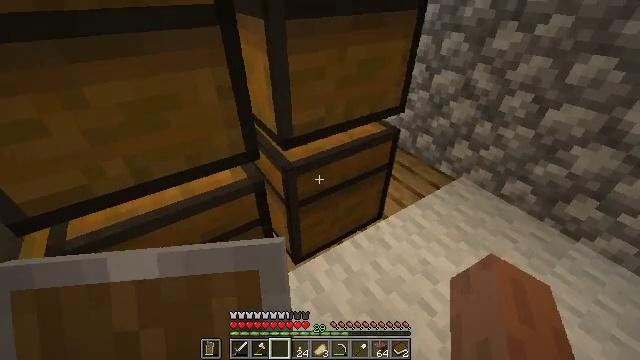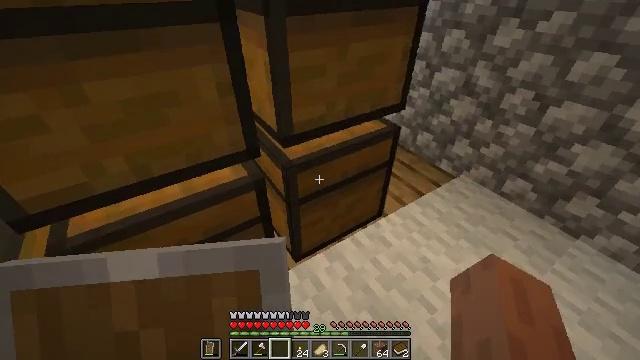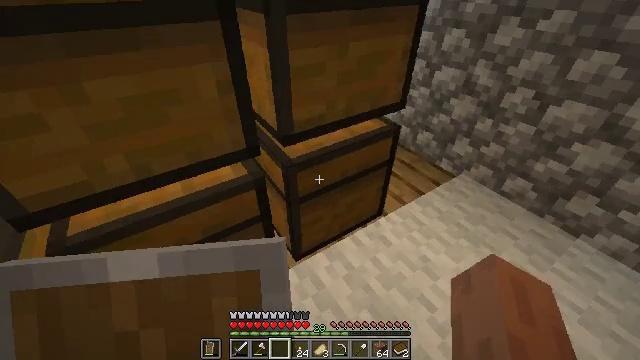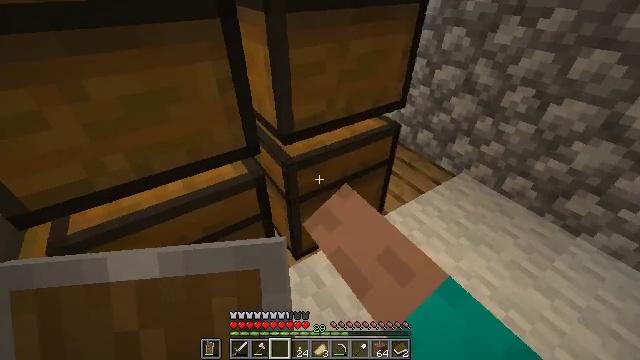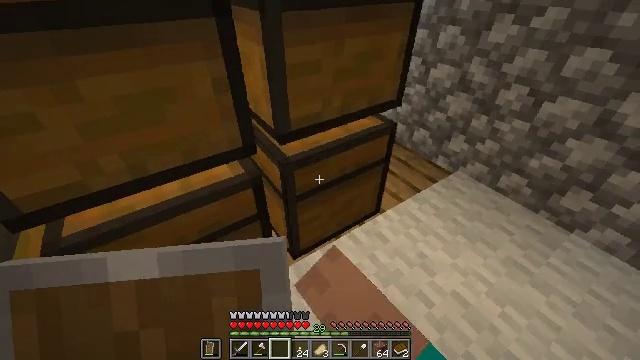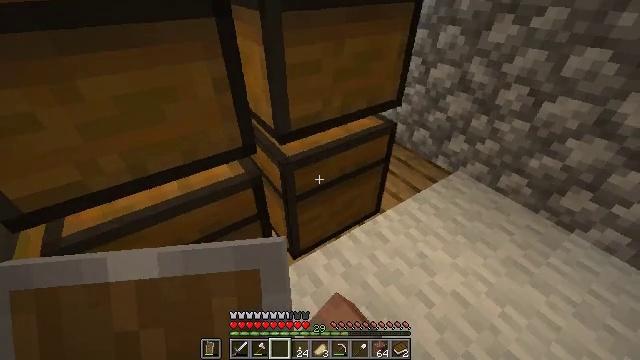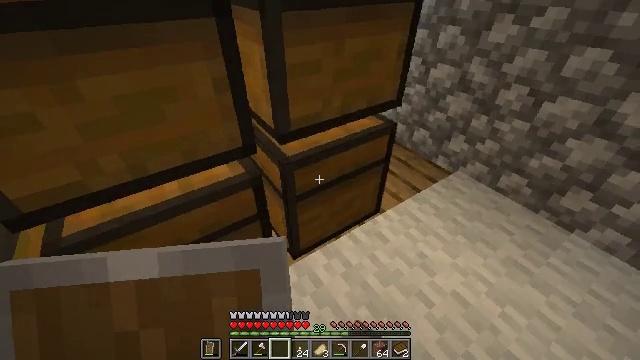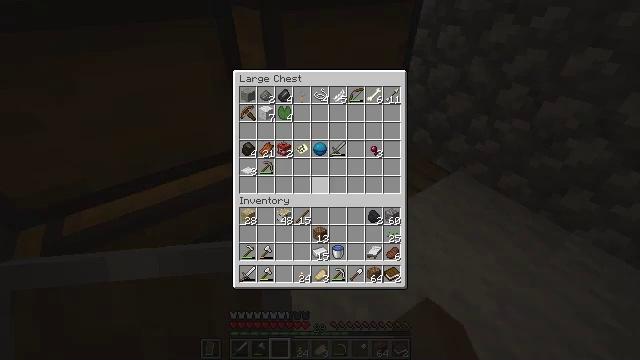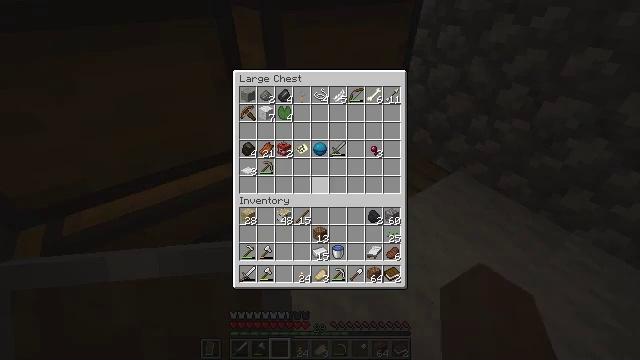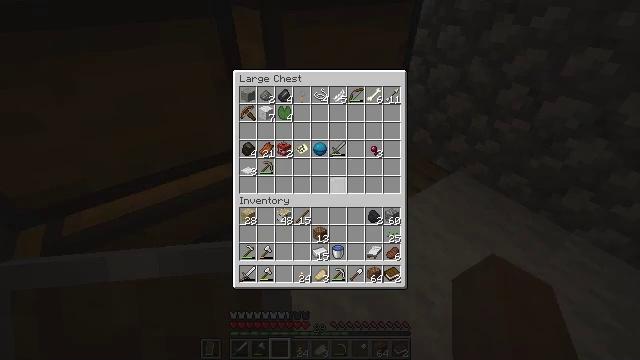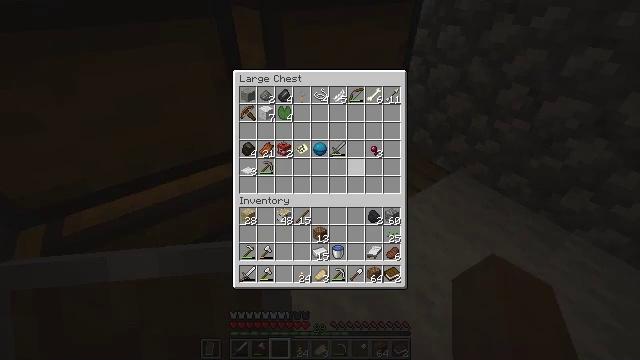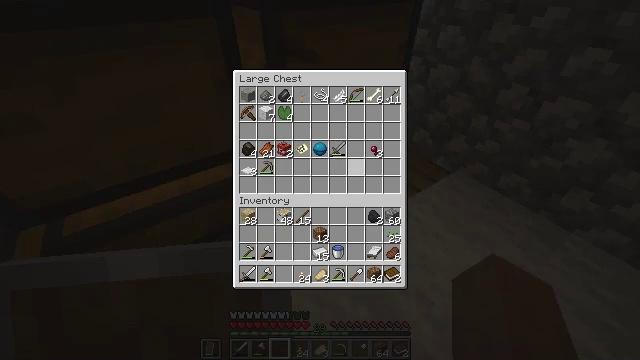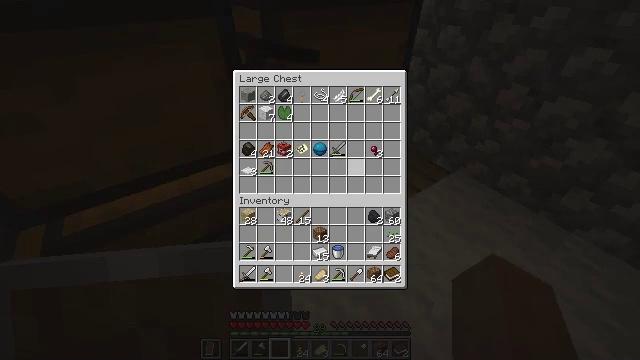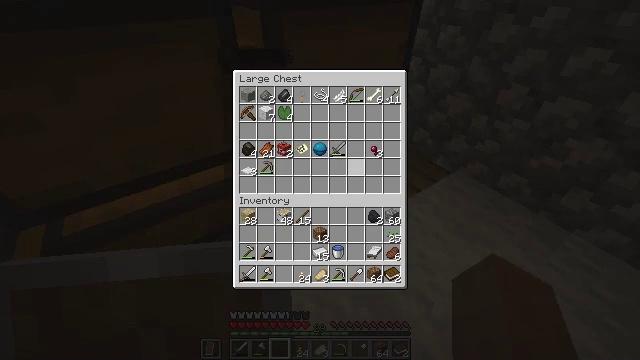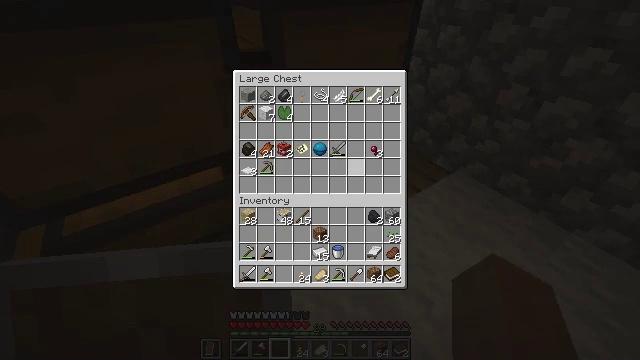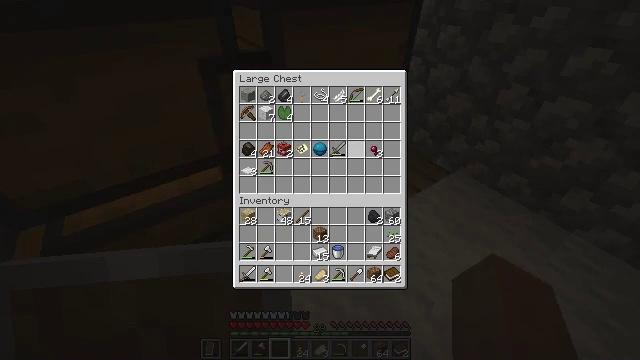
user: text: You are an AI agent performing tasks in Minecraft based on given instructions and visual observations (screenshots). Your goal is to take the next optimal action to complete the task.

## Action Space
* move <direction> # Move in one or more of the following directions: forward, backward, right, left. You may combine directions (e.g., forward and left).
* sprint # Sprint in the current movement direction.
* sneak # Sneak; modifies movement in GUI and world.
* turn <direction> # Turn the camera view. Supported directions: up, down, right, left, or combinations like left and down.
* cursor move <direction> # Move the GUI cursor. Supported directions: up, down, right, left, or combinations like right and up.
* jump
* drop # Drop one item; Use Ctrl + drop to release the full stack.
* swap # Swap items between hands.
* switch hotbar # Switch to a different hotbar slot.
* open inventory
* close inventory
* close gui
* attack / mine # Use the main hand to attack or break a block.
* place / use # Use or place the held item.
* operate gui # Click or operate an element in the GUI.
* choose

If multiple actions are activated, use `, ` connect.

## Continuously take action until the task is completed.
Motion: motion action
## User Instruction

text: Create a fishing rod with crafting materials.
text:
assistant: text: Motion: no_op
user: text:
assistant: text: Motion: use / place
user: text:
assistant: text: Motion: use / place
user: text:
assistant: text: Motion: use / place
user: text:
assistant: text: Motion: no_op
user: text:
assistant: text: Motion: no_op
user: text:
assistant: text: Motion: open gui
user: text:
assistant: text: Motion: no_op
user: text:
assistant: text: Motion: cursor move right
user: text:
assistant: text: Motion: sneak, cursor move right
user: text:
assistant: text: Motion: sneak
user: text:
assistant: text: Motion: sneak
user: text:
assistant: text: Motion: sneak
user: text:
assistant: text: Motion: sneak
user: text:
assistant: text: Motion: sneak, cursor move up
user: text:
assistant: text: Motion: sneak, cursor move up
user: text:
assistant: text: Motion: sneak, cursor move up
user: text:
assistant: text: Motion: sneak, cursor move up
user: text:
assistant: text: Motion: sneak
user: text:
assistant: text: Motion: sneak
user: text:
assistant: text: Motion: sneak, cursor move left
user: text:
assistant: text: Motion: sneak, cursor move left
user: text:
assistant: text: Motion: sneak, cursor move left
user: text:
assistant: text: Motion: sneak
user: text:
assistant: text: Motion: sneak
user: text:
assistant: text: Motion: sneak
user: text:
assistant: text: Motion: sneak
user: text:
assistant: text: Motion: sneak
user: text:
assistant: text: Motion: sneak
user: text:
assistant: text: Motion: no_op